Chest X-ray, PA view. Patient: 64 years old, sex F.
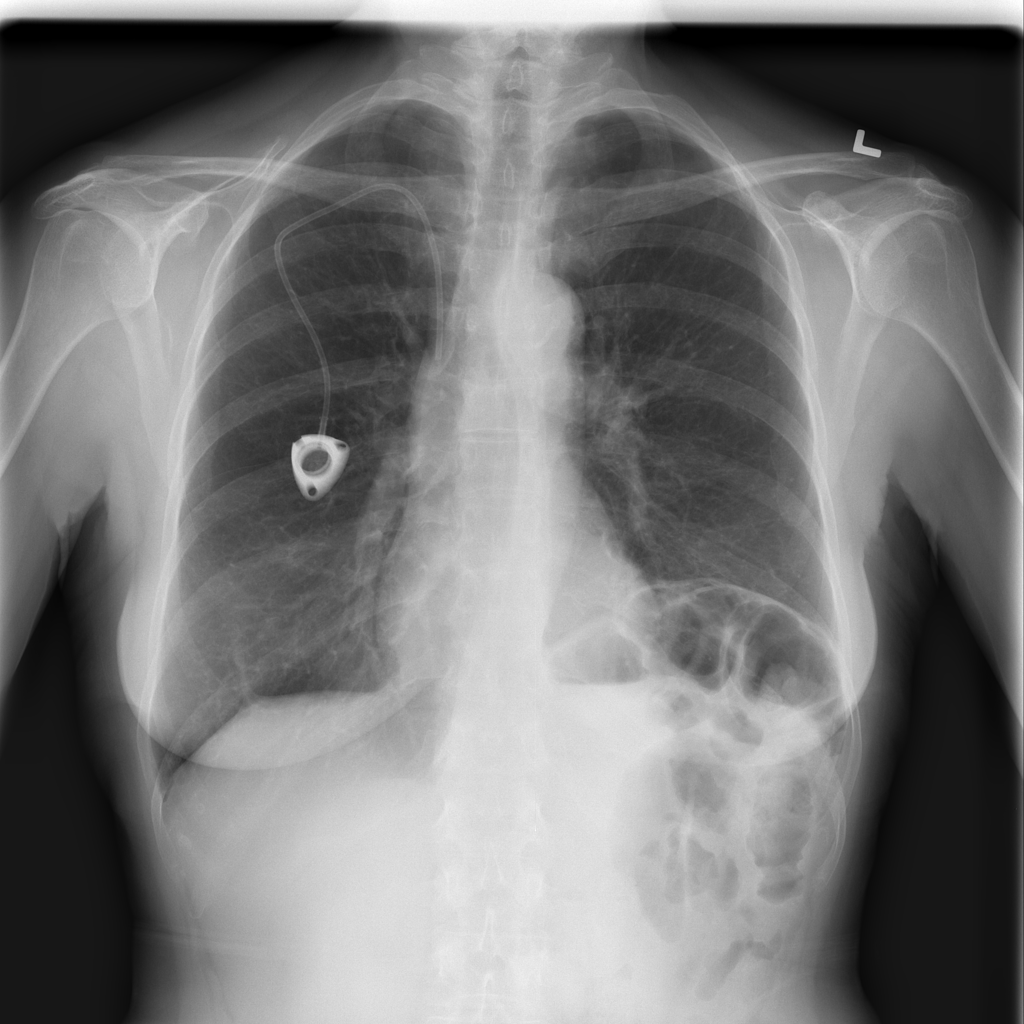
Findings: No Finding